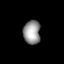
Tissue: lung
Cell type: Epithelial cells
Senescence score: 0.6256
Nuclear area (px): 399
Mean DAPI intensity: 150.173